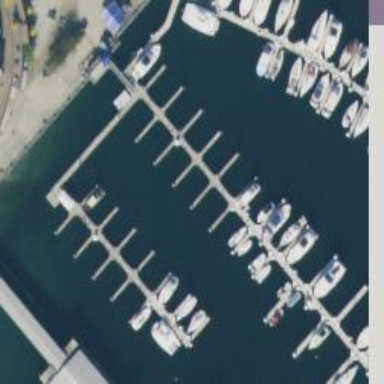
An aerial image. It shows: Pier with mooring facilities.